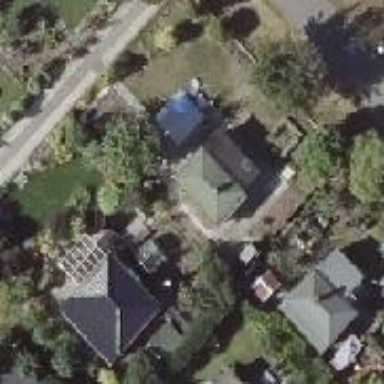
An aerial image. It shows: Plot in the allotments.